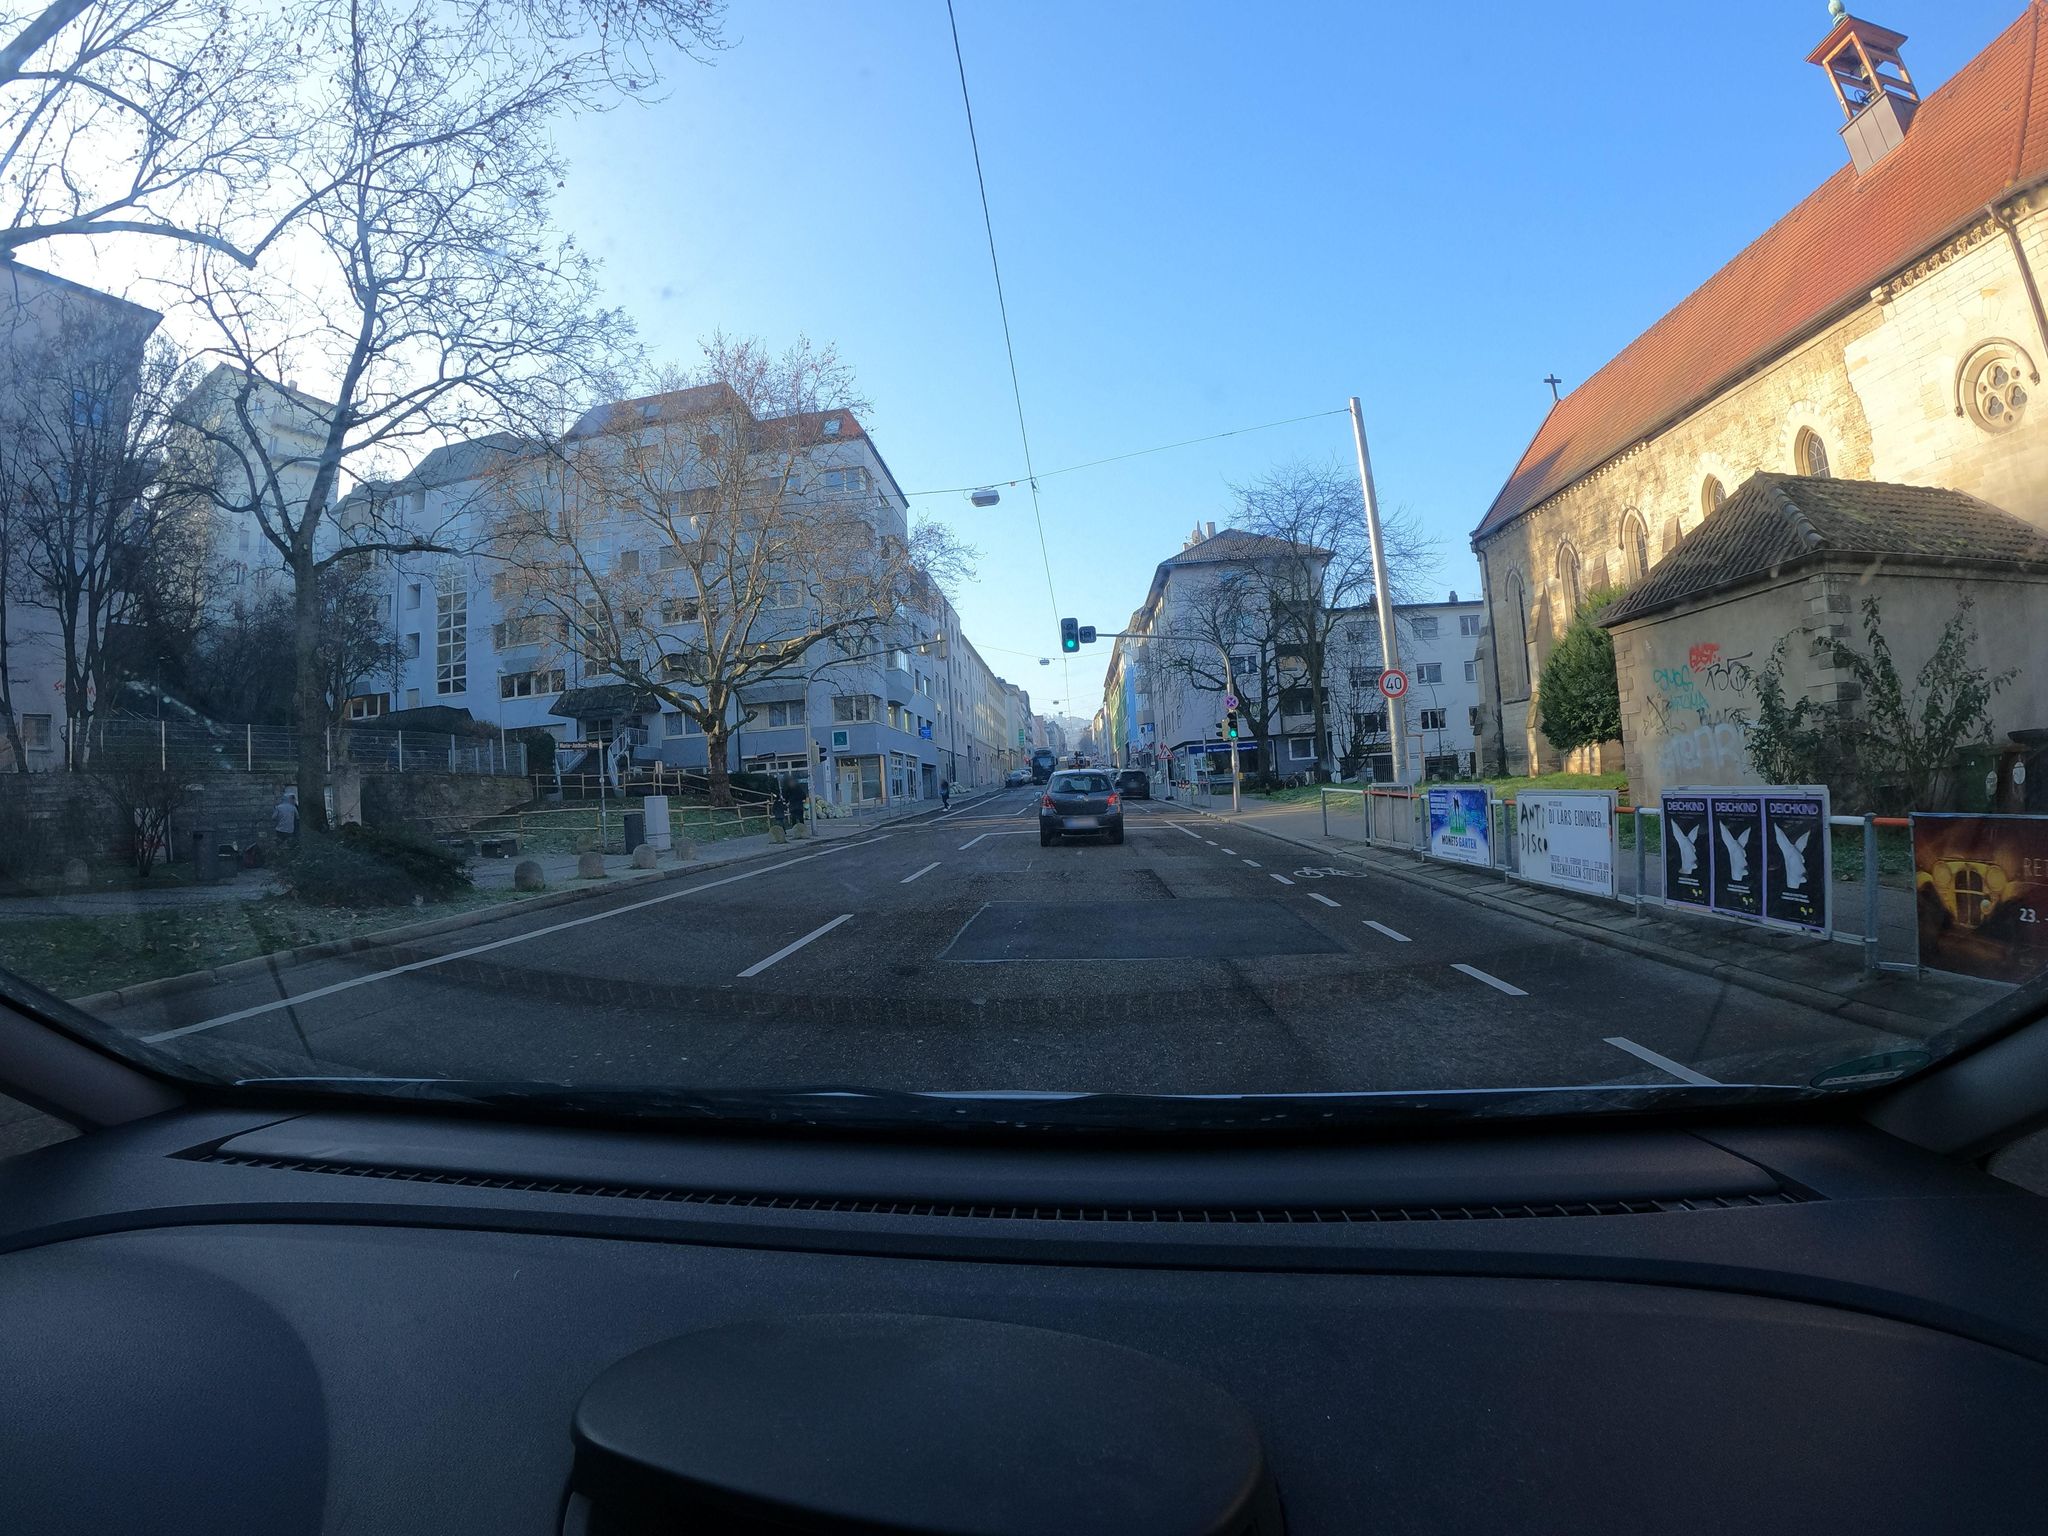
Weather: clear
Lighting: day
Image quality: good
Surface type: driving surface
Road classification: tertiary
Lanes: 2
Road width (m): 11.9
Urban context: urban centre
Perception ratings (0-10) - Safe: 4.1, Lively: 9.08, Beautiful: 5.44, Boring: 2.77, Depressing: 1.66, Wealthy: 3.86